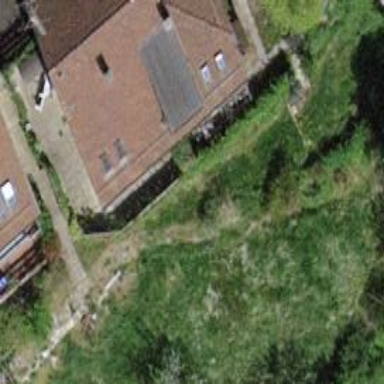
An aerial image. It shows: Garden enclosed by fence.